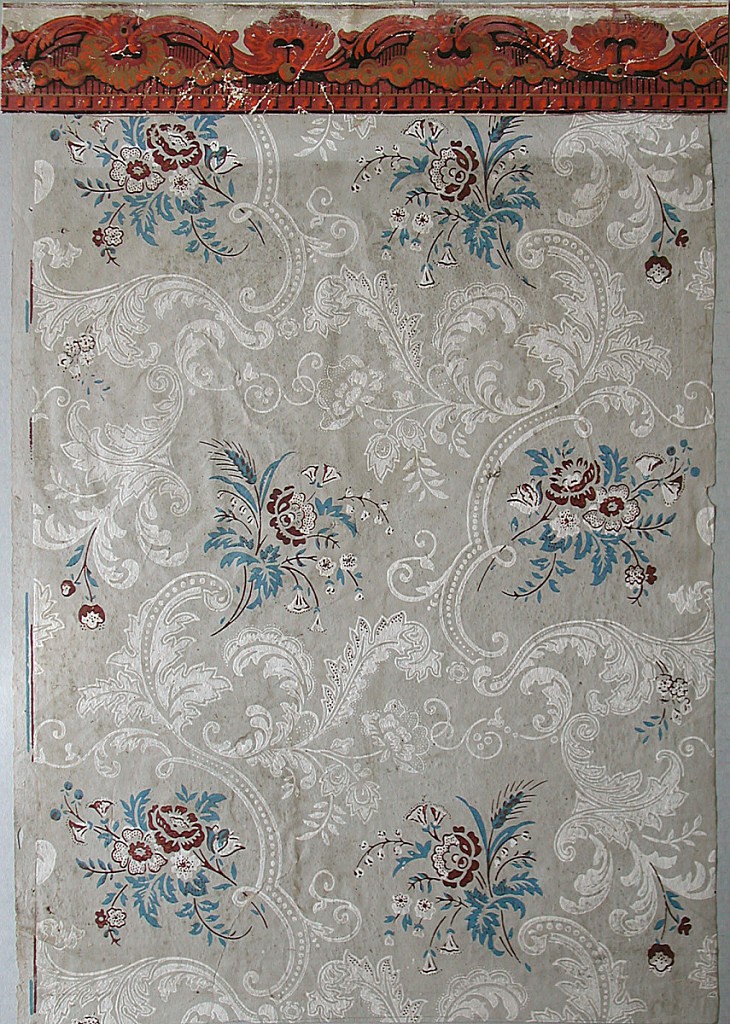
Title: Sidewall and border
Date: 1856
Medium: Block printed on continuous paper
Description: Floral sprigs in brown and blue interspersed with white acanthus scrolls. Printed on light gray ground. Border along top edge. Scrolling border printed in orange, rust-color and tan. Band of dentils along bottom edge of border.